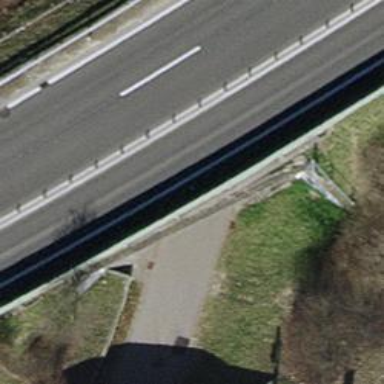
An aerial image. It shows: Path with asphalt surface going through tunnel. The track type is grade 1.